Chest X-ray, PA view. Patient: 45 years old, sex F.
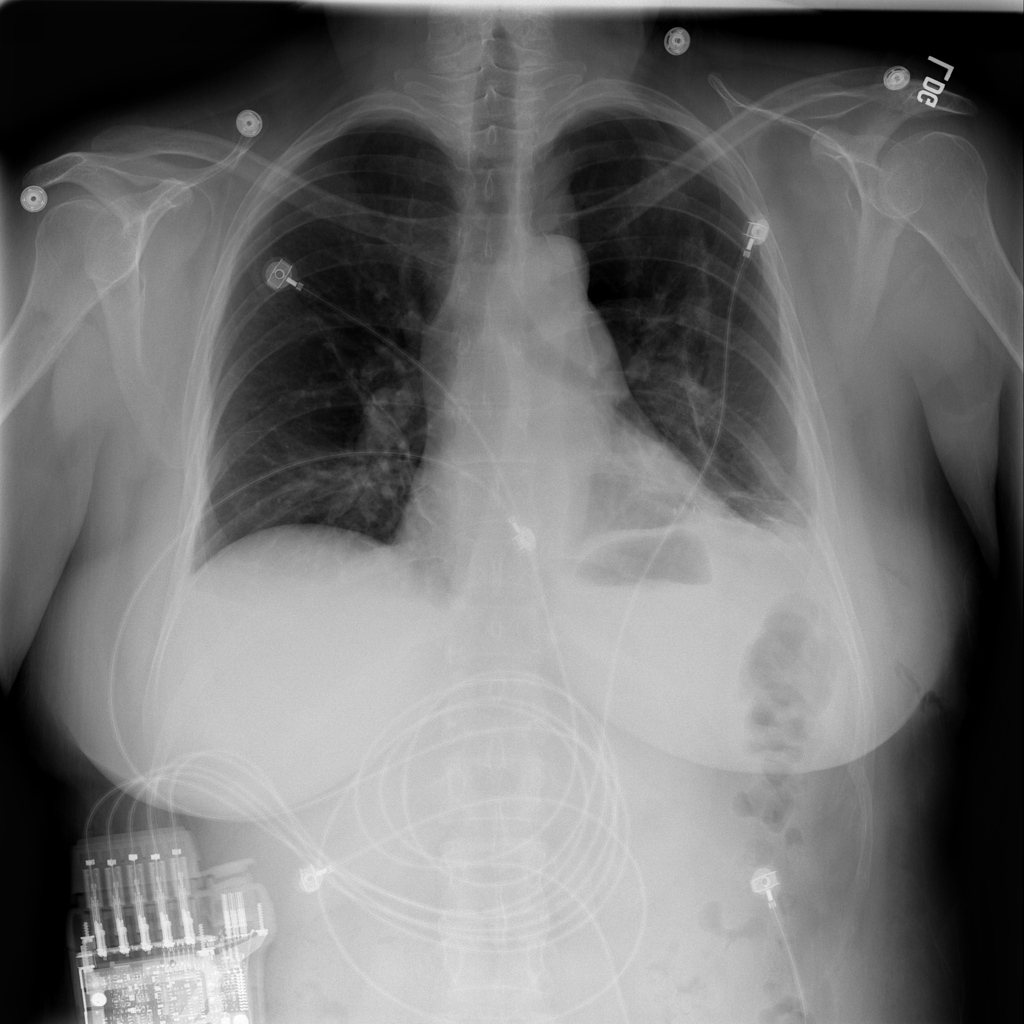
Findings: Effusion, Pneumothorax